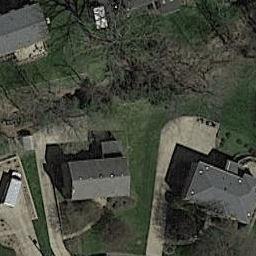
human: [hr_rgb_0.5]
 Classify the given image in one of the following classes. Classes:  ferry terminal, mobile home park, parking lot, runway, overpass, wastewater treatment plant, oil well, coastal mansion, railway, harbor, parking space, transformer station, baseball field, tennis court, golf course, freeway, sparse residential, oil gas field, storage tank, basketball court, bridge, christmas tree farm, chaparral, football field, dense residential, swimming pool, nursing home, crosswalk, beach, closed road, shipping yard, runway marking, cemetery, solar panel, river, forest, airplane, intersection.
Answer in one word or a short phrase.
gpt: sparse residential